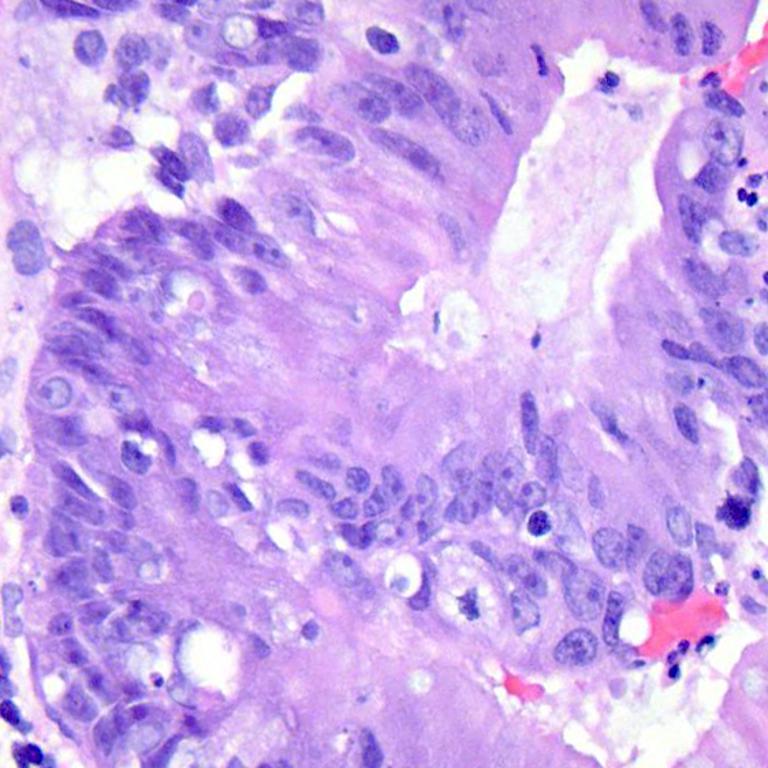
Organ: colon
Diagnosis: adenocarcinomas